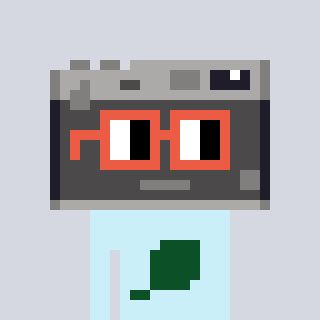
a pixel art character with square orange glasses, a camera-shaped head and a cold-colored body on a cool background